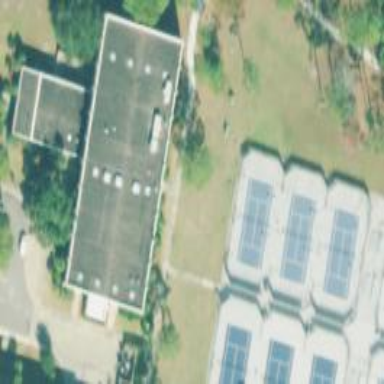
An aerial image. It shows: View of university building.